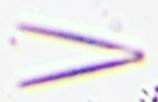
Label: Thalassionema